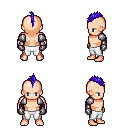
a pixel art fantasy rpg character, male body template, human, light skin, steel arm armor, white pants, blue mohawk hairstyle, metal gloves, four views (front, back, left, right), 2x2 character sprite sheet, small pixel art, hard edges, no anti-aliasing